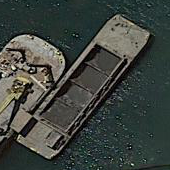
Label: Sand_carrier